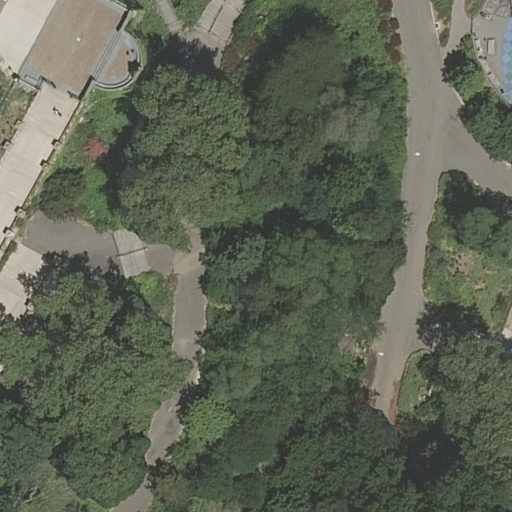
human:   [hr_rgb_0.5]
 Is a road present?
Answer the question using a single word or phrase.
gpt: yes

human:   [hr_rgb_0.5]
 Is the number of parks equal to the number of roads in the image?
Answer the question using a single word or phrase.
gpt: no

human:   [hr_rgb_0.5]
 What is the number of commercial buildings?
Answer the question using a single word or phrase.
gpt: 0

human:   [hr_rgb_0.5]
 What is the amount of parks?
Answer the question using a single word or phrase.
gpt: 1

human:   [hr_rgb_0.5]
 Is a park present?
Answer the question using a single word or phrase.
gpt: yes

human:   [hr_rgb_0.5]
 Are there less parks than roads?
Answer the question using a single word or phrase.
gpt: yes

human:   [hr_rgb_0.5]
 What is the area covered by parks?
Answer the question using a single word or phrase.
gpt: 10345m2

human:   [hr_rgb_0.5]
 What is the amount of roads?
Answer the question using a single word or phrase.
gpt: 15

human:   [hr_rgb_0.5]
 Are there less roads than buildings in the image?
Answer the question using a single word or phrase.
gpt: no

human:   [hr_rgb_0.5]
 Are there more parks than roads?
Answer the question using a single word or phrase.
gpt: no

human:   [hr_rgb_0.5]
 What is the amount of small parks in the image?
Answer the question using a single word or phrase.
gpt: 0

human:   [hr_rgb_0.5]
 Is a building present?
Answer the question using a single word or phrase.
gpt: no

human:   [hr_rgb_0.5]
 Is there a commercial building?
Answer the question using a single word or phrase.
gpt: no

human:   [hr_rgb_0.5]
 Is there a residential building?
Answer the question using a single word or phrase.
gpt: no

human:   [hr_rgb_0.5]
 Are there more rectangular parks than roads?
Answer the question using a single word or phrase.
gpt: no

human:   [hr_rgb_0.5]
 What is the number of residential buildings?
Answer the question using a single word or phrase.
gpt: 0

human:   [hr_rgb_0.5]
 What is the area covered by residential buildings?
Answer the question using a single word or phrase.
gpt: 0m2

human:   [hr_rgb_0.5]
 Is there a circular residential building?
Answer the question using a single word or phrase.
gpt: no

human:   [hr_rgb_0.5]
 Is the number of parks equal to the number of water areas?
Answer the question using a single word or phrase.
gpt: no

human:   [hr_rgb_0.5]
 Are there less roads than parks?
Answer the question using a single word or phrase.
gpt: no

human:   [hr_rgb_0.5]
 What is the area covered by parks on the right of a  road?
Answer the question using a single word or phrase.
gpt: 0m2

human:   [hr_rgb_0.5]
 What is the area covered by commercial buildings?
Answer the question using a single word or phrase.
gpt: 0m2

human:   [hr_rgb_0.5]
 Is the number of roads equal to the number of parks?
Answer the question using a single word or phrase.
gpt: no

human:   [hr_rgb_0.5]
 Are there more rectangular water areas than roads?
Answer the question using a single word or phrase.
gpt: no

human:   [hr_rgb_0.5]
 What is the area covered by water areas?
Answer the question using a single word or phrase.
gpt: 0m2

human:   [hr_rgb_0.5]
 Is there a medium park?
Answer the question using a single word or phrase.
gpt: no

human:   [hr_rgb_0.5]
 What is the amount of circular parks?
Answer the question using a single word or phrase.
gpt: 0

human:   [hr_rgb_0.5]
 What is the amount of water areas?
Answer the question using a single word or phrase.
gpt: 0

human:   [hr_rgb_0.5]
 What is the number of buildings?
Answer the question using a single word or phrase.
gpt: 0

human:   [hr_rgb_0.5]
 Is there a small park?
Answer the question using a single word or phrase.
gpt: no

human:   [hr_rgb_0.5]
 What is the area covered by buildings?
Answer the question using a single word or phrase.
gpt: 0m2

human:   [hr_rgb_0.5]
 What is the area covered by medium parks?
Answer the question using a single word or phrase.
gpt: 0m2

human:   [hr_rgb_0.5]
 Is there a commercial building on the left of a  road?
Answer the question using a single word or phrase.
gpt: no

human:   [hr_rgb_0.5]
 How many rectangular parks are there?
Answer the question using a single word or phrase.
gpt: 0

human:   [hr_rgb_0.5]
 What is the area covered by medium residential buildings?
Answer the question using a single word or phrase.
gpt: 0m2

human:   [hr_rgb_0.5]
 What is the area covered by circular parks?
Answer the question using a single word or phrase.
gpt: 0m2

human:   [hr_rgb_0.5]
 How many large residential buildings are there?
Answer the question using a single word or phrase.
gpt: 0

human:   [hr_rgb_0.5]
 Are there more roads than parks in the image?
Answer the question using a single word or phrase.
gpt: yes

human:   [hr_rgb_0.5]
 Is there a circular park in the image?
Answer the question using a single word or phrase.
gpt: no

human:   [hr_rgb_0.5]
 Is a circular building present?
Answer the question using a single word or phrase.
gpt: no

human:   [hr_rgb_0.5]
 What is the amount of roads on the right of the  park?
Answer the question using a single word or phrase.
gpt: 3

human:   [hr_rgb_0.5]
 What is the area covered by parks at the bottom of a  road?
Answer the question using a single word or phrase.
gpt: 0m2

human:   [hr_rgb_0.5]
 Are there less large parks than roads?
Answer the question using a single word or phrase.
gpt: yes

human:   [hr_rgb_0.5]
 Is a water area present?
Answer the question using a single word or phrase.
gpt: no

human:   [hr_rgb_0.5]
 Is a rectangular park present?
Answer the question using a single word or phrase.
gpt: no

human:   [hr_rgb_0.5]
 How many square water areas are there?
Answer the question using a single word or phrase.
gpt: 0

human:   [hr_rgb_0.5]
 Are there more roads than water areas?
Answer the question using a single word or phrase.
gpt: yes

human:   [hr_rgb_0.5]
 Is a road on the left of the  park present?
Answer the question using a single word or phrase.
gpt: yes

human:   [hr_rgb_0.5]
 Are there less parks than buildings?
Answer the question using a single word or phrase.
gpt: no

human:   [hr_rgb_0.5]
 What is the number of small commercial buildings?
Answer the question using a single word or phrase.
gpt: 0

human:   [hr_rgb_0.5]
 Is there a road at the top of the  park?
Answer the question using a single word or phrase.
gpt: yes

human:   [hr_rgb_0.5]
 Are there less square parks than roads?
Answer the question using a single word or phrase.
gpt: yes

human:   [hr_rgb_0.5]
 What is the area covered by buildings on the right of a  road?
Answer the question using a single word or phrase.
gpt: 0m2

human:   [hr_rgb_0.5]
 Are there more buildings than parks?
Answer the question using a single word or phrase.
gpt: no

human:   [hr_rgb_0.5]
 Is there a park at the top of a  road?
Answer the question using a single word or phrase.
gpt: no

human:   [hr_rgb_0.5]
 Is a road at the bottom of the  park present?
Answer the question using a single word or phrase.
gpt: yes

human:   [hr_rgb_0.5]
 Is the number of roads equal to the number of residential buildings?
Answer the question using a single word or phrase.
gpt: no

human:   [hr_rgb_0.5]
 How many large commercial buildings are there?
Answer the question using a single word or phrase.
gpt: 0

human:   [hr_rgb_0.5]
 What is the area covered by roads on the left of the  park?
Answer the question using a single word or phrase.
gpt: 0m2

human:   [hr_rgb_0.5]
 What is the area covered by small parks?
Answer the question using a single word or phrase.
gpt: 0m2

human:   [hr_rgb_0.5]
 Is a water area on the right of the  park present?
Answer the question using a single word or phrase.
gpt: no

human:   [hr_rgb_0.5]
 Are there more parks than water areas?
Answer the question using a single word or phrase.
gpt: yes

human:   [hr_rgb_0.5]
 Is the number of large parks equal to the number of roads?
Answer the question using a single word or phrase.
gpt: no

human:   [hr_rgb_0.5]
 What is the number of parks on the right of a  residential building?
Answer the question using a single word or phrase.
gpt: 0